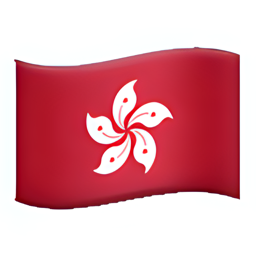
Name: flag for hong kong
Emoji: 🇭🇰
Group: Flags
Sub-group: country-flag